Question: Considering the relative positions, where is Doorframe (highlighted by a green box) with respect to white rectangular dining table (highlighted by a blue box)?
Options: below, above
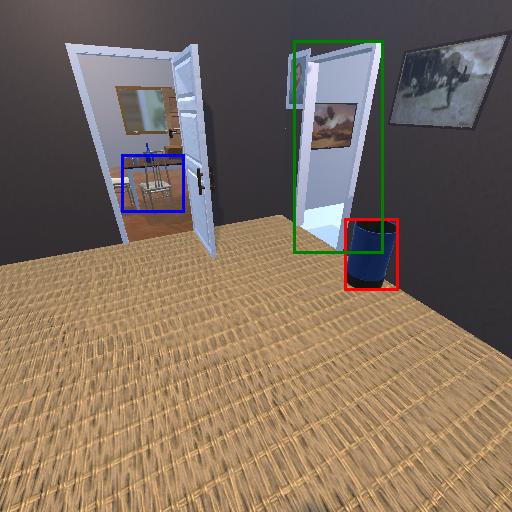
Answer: below